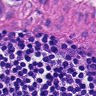
Metastatic tissue present: yes